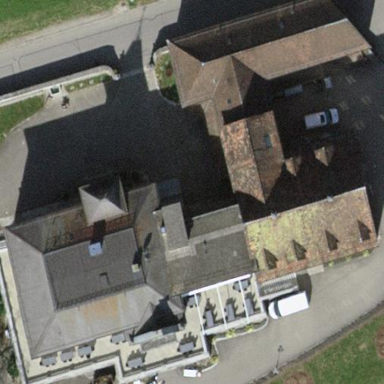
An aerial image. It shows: Nursing home building.